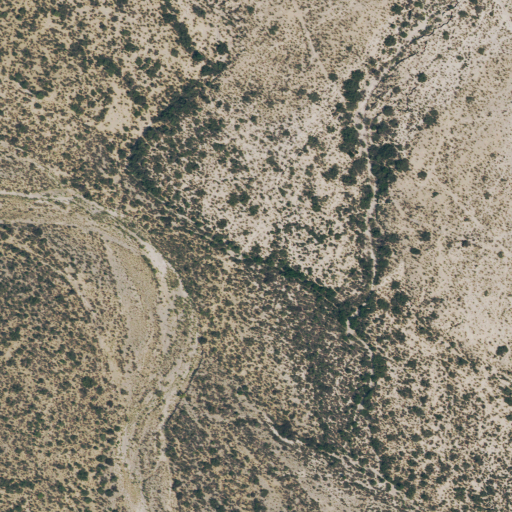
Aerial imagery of valley in Texas named Little Dark Canyon containing only shrub